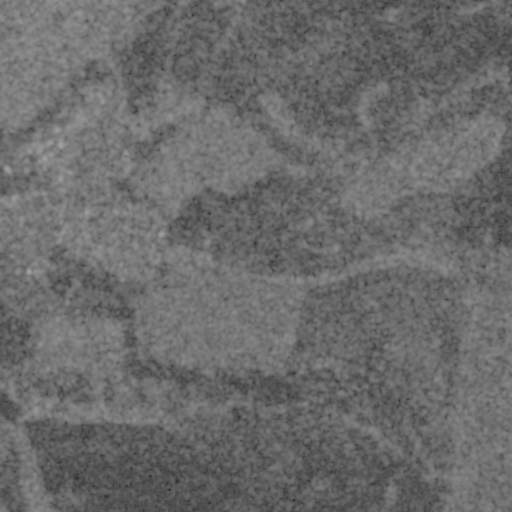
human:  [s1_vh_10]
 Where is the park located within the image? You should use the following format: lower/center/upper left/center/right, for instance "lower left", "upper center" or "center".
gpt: The park is located in the center left of the image.
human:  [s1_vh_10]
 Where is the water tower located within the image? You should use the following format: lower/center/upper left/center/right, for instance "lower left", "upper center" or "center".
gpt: The water tower is located in the center left of the image.
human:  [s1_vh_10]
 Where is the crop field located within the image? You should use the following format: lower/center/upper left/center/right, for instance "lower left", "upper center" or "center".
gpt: There is no crop field in the image.

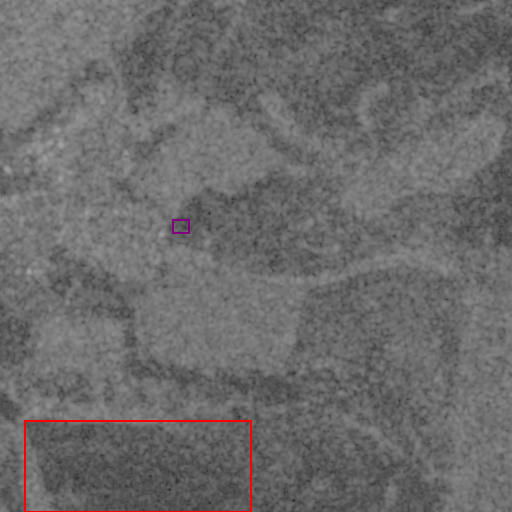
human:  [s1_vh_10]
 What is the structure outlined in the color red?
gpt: The structure outlined in red is a crop field.
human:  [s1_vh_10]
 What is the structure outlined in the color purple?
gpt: The structure outlined in purple is a park.
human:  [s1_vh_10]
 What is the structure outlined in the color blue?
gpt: There is no blue outline.